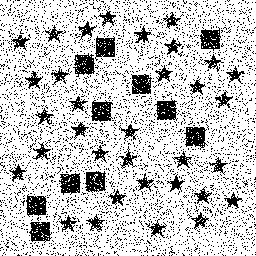
Squares: 11
Triangles: 0
Stars: 33
Total shapes: 44